Question: I'm trying to understand an issue I'm having with an iOS Universal app. I have a UIScrollView which I want the page of to take up the full dimension of the device and adjust itself when rotating.
In my method, I'm testing with:
'''
NSArray *colors = [NSArray arrayWithObjects:[UIColor orangeColor], [UIColor cyanColor], [UIColor redColor], [UIColor greenColor], [UIColor blueColor], nil];
for (int i = 0; i < colors.count; i++) {
CGRect frame;
frame.origin.x = _scrollView.bounds.size.width * i;
frame.origin.y = 0;
frame.size = _scrollView.bounds.size;
UIView *subview = [[UIView alloc] initWithFrame:frame];
subview.backgroundColor = [colors objectAtIndex:i];
[_scrollView addSubview:subview];
}
_scrollView.contentSize = CGSizeMake(_scrollView.bounds.size.width * colors.count, _scrollView.bounds.size.height);
'''
then I added in the method:
'''
_scrollView.contentSize = CGSizeMake(_scrollView.bounds.size.width * colors.count, _scrollView.bounds.size.height);
for (int i= 0; i< colors.count; i++)
{
CGRect frame;
frame.origin.x = _scrollView.bounds.size.width * i;
frame.origin.y = 0;
frame.size = _scrollView.bounds.size;
UIView *subview= [[_scrollView subviews] objectAtIndex:i];
subview.frame= frame;
}
'''
This seems to work, but I seem to have some clipping on the main view while the device is rotating.

I thought this happened because I changed the size after it was rotated, but I tried to handle it in the method, but it gave the wrong result...
- -
TIA!
S.
Am I handling this incorrectly?
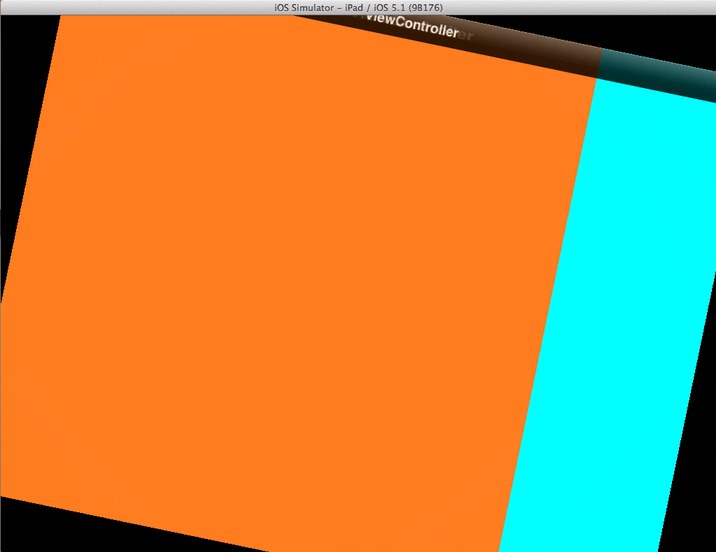
Answer: You should put the code that changes the bounds in 'willRotateToInterfaceOrientation', but do so in an animation block (using '[UIView animateWithDuration:0.4 animations:...]')_so that the transition will be smooth rather than immediate.
An extra note is that inside willRotateToInterfaceOrientation, the parent view will not yet have been resized, so you cannot depend on it's bounds to calculate the final position of the views, rather you must do so manually.